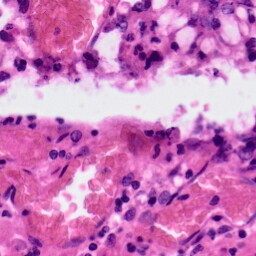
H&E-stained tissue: Colon